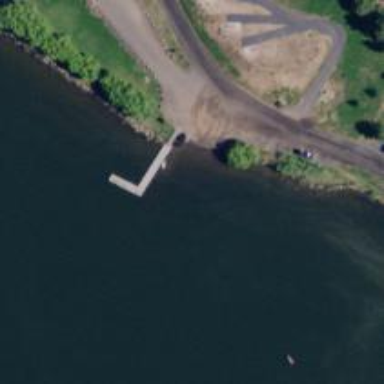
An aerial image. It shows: Slipway on leisure land.